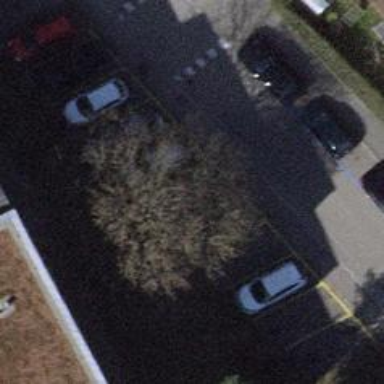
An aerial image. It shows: Street-side parking area.